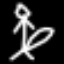
Label: square